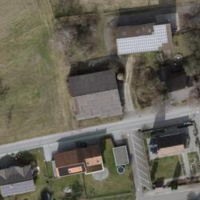
EUNIS habitat code: 54
Species observed at this site:
Ficus carica